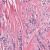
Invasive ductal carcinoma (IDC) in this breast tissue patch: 1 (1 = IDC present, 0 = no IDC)